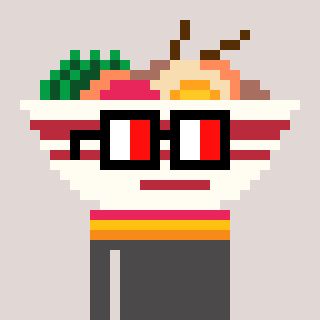
a pixel art character with square glasses with black frames and red eyes, a noodles-shaped head and a grayscale-colored body on a warm background